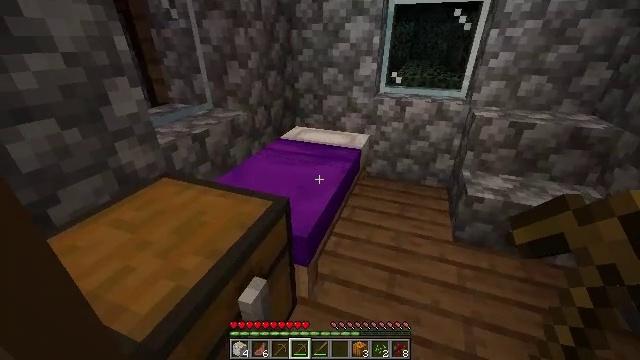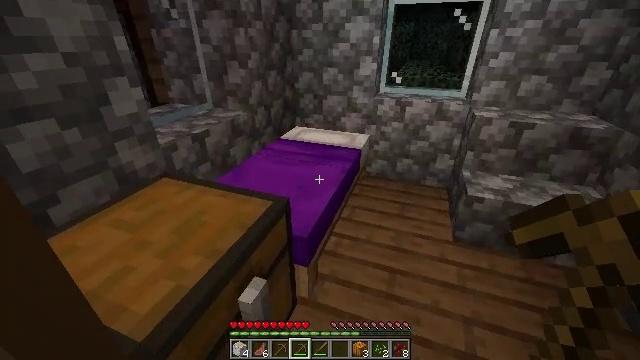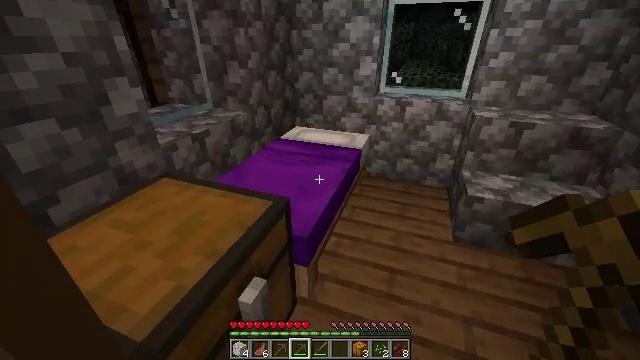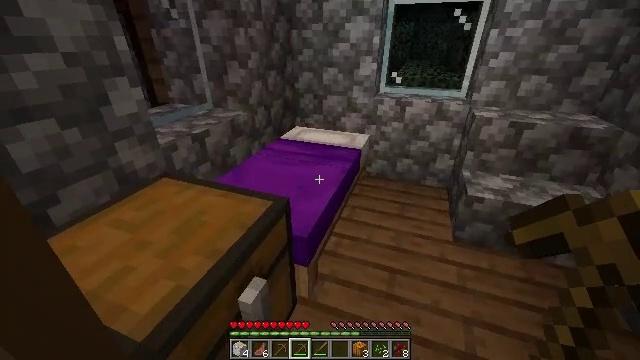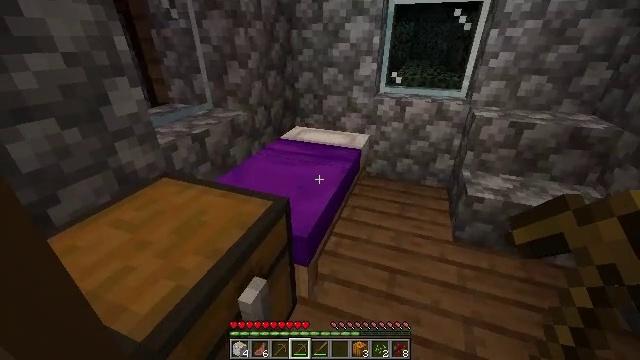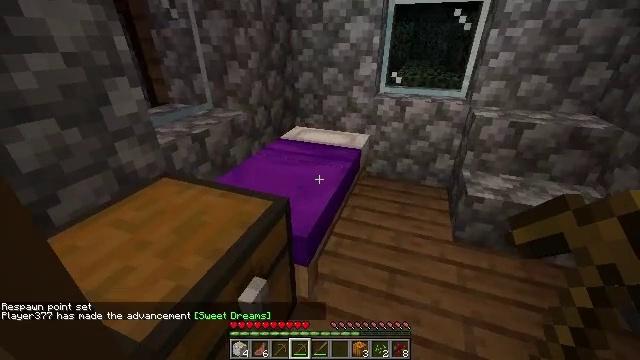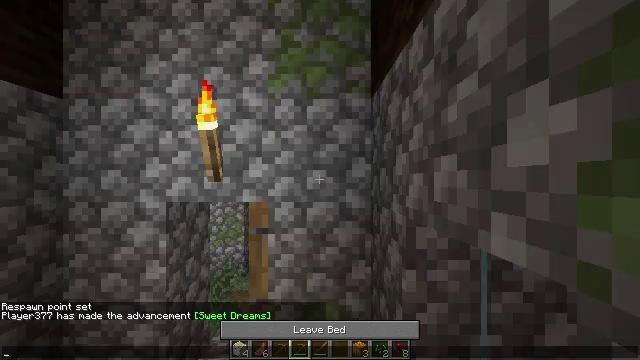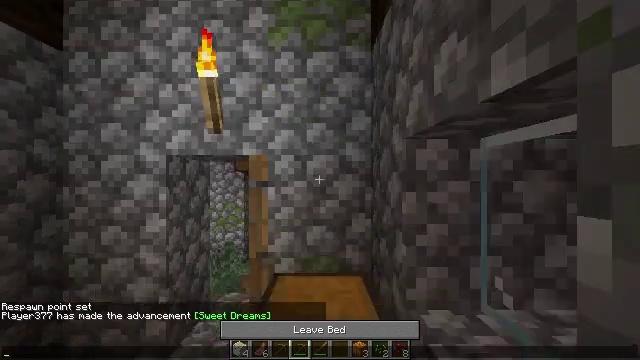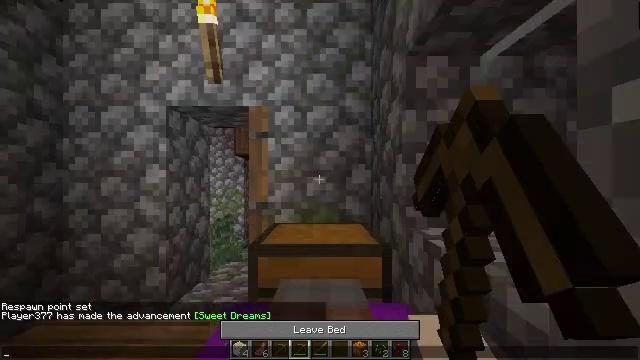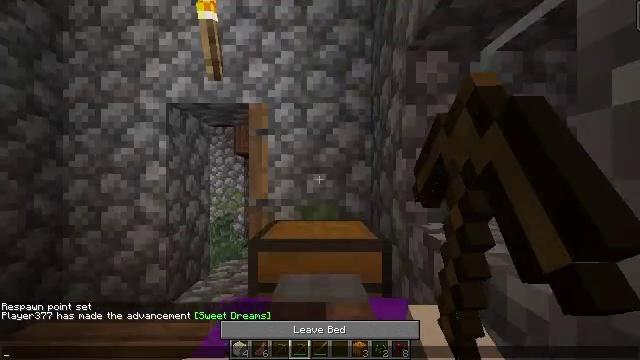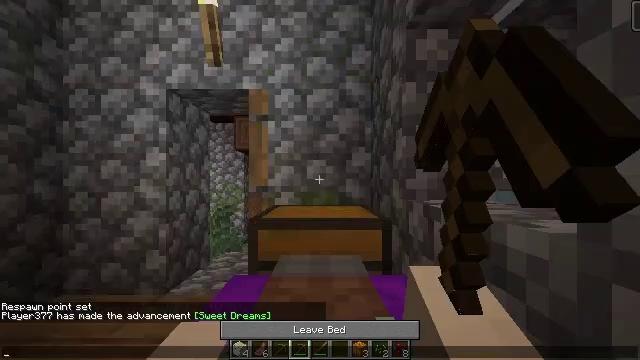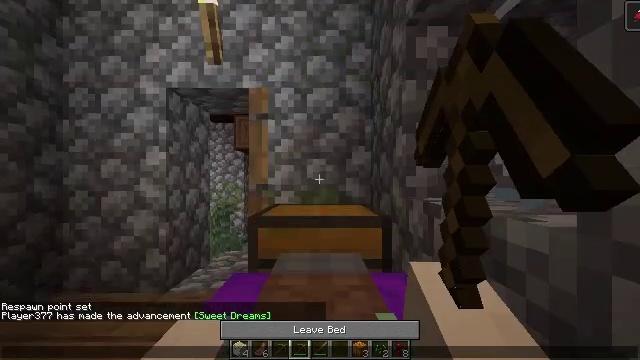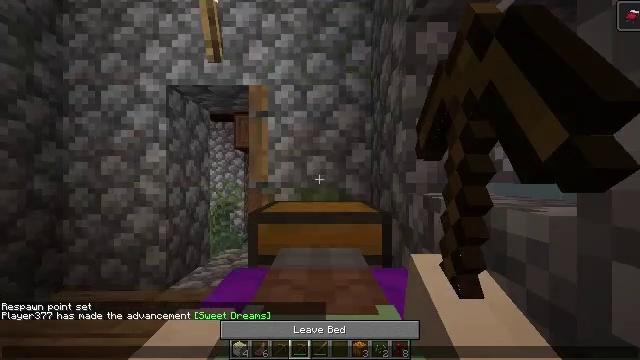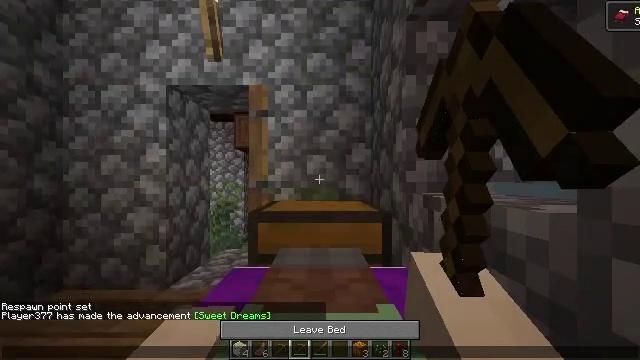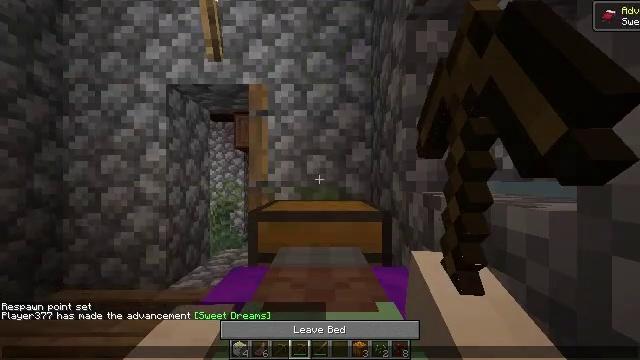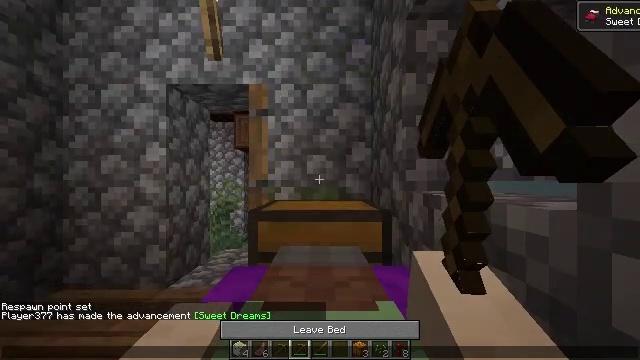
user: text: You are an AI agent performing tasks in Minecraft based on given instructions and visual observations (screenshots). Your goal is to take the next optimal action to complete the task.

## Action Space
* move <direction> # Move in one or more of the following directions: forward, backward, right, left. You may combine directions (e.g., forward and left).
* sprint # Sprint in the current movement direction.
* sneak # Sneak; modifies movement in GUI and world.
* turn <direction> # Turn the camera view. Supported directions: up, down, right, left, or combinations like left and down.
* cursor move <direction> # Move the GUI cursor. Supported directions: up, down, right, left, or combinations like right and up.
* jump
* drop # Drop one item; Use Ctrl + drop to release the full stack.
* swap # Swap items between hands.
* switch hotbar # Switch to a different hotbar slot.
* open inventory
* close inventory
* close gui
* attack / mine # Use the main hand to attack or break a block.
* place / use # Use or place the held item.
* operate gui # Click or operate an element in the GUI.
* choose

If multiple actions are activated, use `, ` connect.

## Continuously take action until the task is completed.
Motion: motion action
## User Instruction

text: Attack the torch to pick it up.
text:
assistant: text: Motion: no_op
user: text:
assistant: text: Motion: no_op
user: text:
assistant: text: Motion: no_op
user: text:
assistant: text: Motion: no_op
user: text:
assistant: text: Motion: no_op
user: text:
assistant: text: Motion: no_op
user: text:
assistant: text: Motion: open gui
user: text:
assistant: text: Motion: no_op
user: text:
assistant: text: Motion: no_op
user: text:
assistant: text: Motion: no_op
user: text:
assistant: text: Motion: no_op
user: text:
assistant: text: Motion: no_op
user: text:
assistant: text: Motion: choose
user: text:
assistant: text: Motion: no_op
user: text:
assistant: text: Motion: no_op
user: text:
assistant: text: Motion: no_op
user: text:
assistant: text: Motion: no_op
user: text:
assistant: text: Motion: no_op
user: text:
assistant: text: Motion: no_op
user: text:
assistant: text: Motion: no_op
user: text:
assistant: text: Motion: no_op
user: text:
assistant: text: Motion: no_op
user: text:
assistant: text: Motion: no_op
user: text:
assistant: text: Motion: no_op
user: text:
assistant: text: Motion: no_op
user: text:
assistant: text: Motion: no_op
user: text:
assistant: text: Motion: no_op
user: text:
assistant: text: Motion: no_op
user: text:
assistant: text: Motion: no_op
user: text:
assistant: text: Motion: no_op